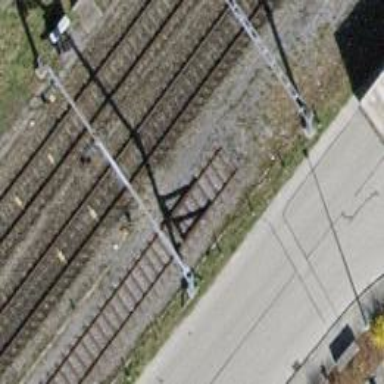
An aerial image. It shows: Railway buffer stop.